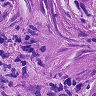
Metastatic tissue present: yes